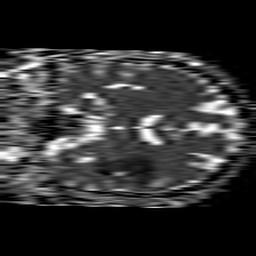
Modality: ADC
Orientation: coronal
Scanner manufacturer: philips
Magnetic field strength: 1.5 T
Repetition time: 4.6 s
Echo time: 0.08631 s